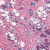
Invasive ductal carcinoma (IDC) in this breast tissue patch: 0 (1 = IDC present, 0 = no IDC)